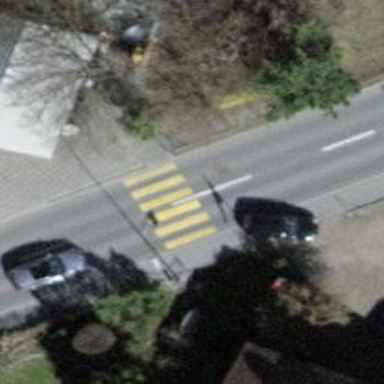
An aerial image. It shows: Zebra crossing on the road.